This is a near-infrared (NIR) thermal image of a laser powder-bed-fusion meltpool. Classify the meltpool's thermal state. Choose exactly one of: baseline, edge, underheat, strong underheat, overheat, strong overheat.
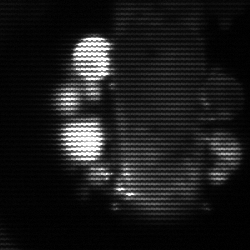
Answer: strong underheat